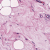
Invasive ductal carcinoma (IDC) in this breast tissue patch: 0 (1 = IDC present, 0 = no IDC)